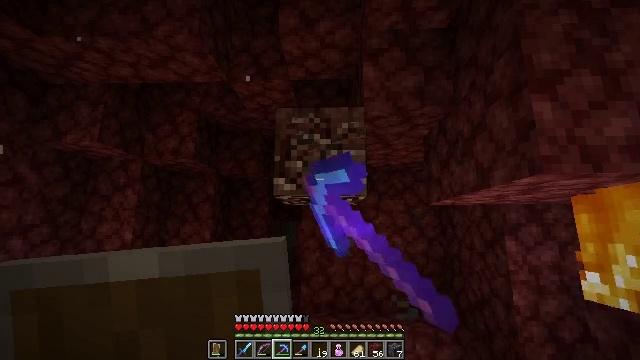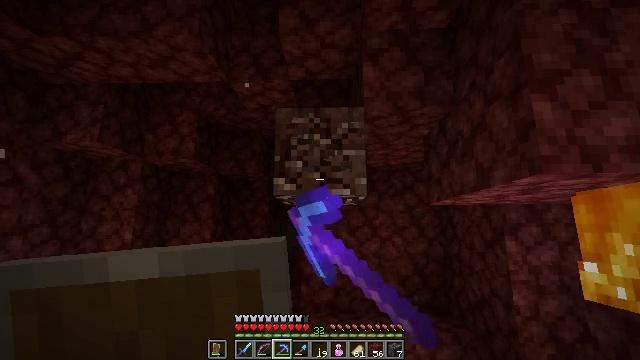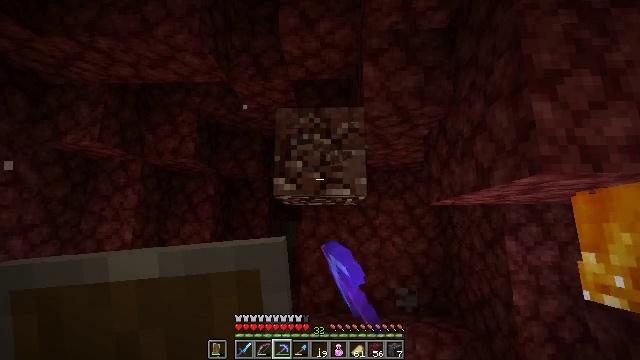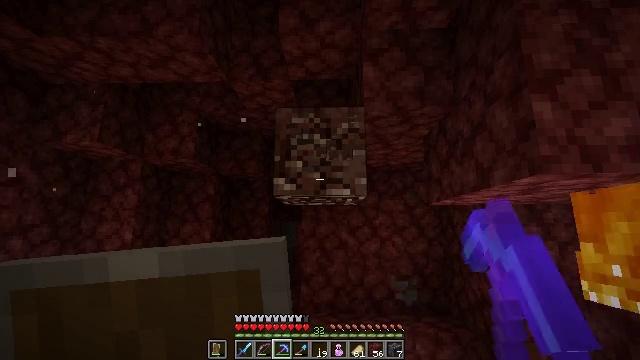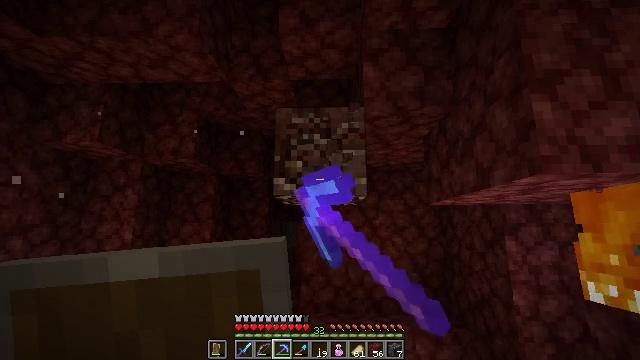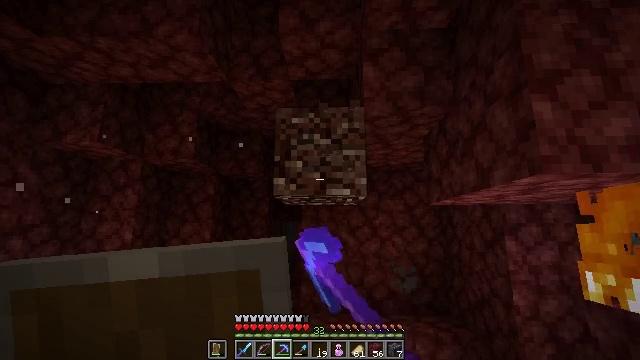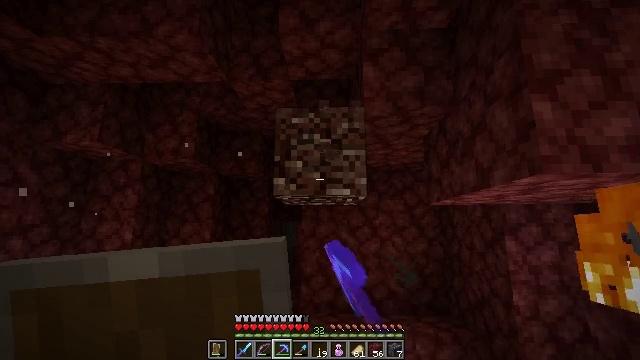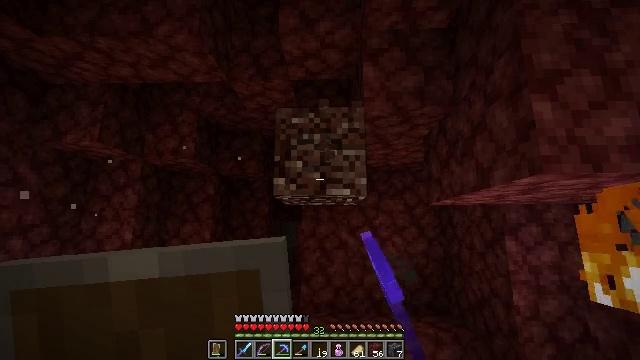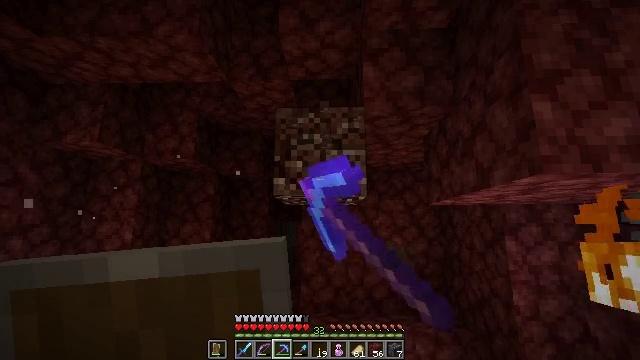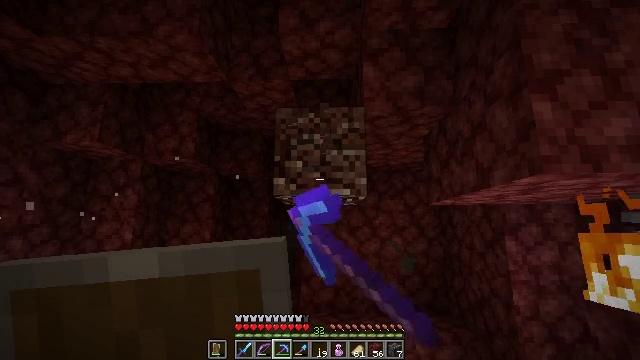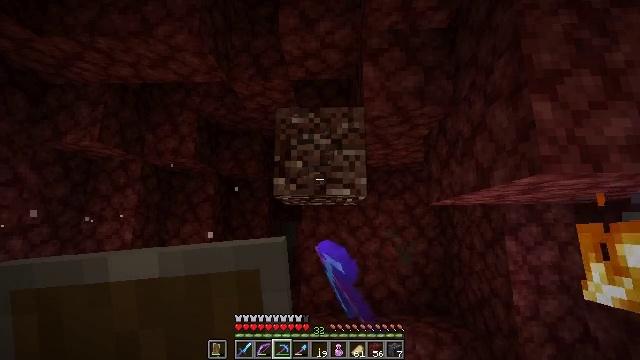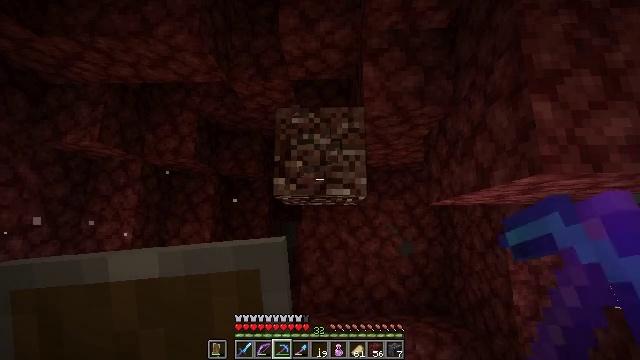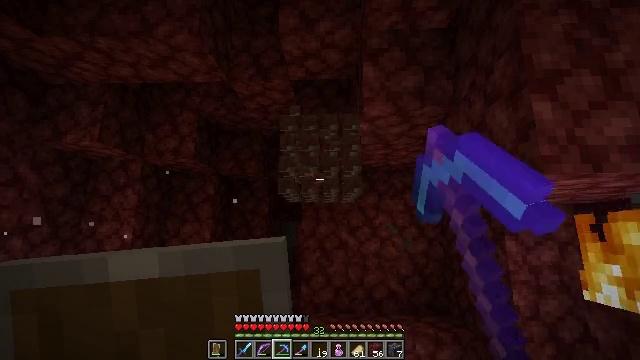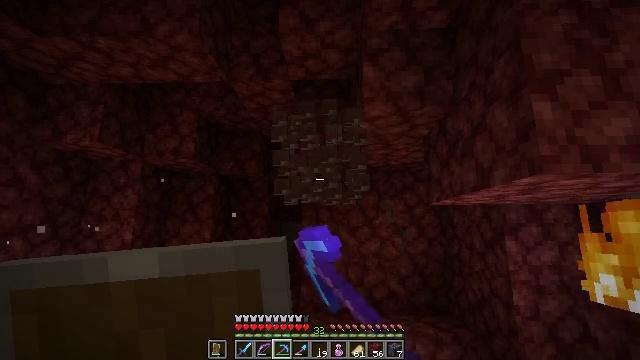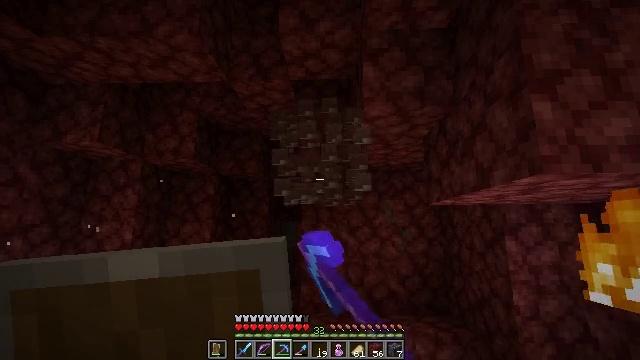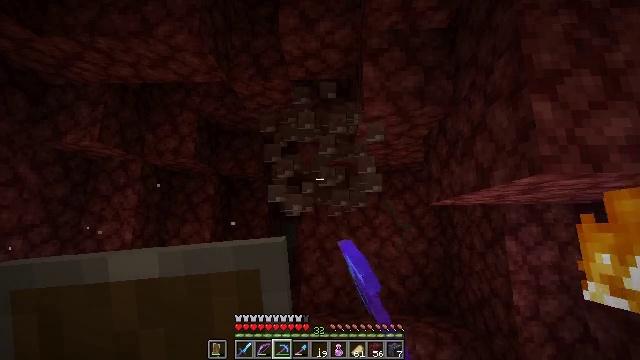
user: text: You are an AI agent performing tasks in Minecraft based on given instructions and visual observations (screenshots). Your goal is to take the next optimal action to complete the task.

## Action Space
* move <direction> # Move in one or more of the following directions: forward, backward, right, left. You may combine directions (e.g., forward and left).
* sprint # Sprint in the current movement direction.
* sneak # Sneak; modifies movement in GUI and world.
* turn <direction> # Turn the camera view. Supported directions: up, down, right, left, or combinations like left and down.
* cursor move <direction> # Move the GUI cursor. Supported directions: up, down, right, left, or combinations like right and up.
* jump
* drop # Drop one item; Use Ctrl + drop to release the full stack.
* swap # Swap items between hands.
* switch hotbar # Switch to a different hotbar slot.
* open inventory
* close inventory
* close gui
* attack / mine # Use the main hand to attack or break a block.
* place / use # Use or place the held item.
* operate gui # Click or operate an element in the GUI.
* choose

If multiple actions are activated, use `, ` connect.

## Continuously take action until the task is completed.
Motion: motion action
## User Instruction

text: Break ancient debris with a diamond or Netherite pickaxe.
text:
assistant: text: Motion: attack / mine
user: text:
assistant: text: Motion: attack / mine
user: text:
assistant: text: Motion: attack / mine
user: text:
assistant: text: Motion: attack / mine
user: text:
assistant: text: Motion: attack / mine
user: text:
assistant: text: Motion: attack / mine
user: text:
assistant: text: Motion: attack / mine
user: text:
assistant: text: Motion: attack / mine
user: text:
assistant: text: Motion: attack / mine
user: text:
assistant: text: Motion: attack / mine
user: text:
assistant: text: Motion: attack / mine
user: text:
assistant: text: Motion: attack / mine
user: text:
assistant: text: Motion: attack / mine
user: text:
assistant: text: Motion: attack / mine
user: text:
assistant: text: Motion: attack / mine
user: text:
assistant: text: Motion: attack / mine
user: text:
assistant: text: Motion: attack / mine